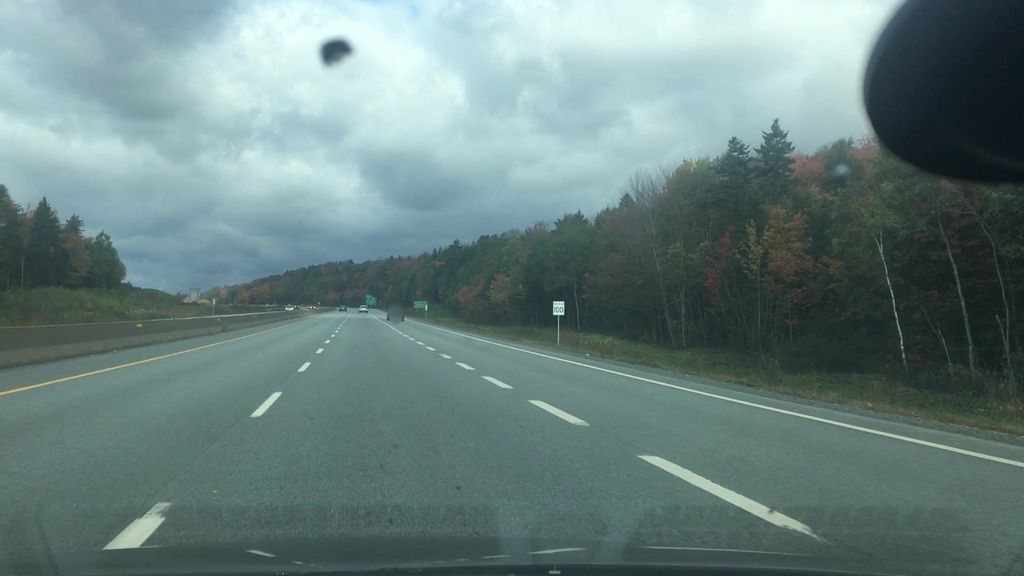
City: halifax